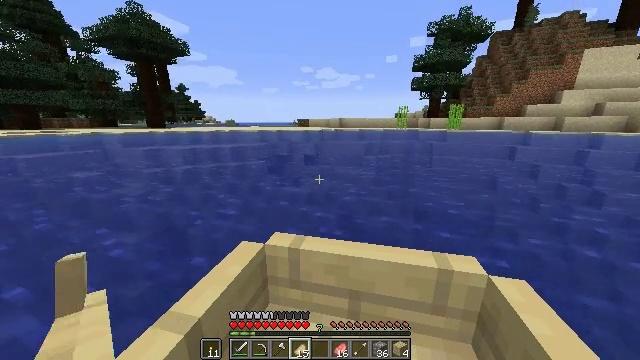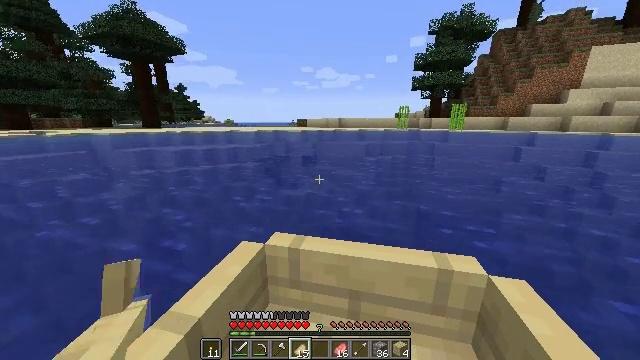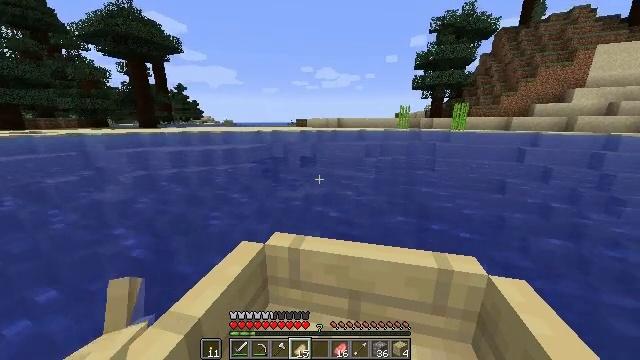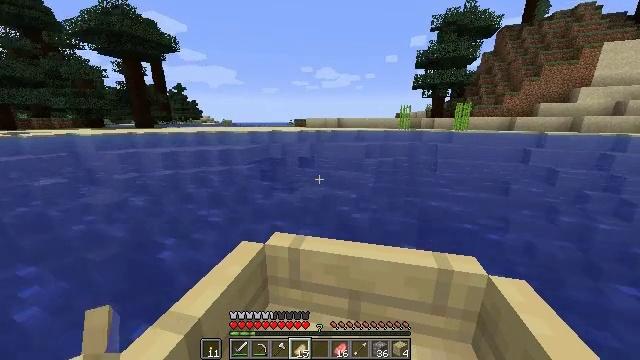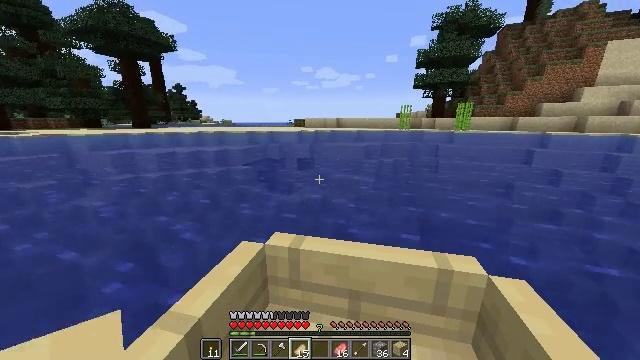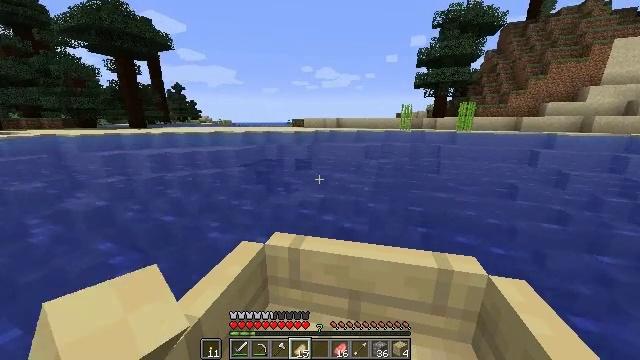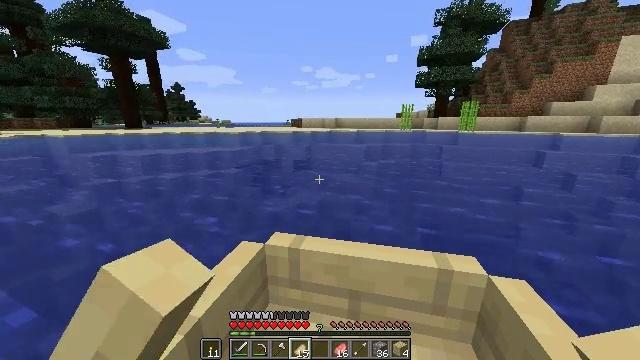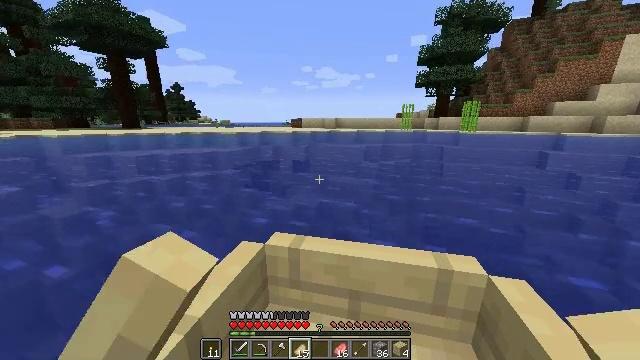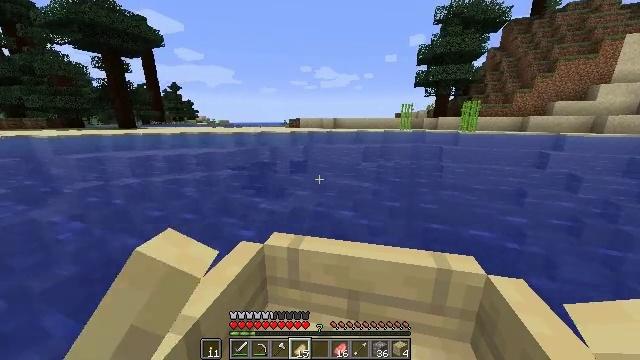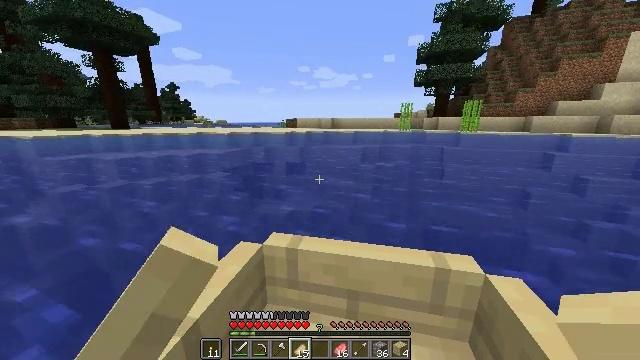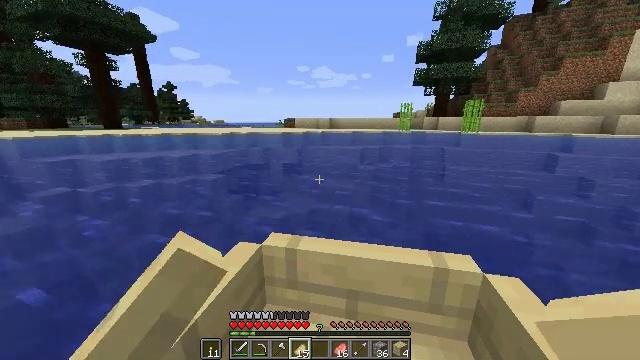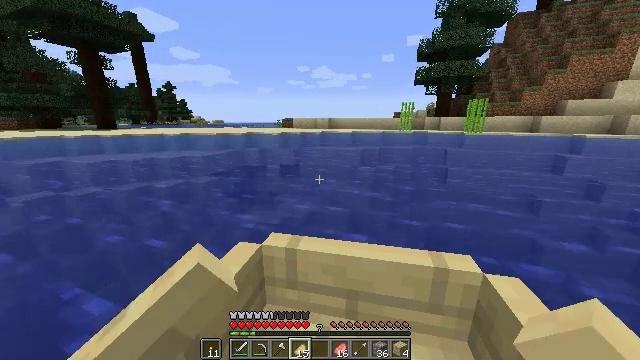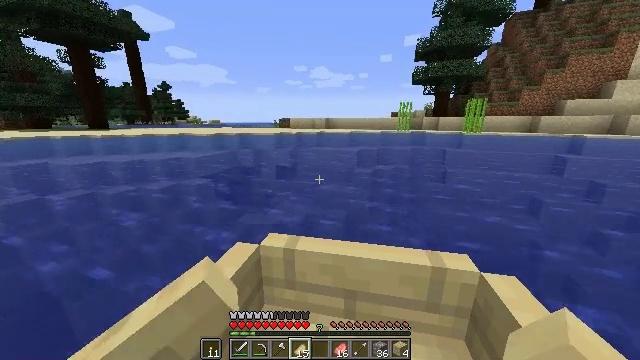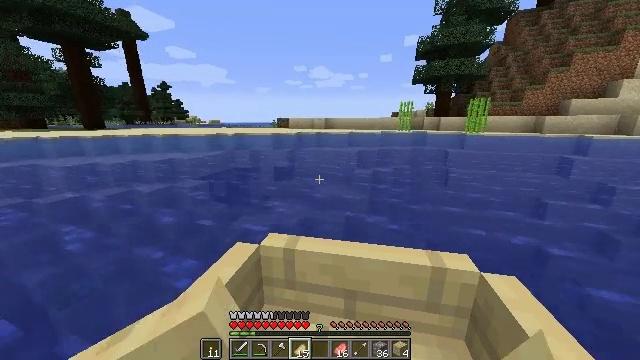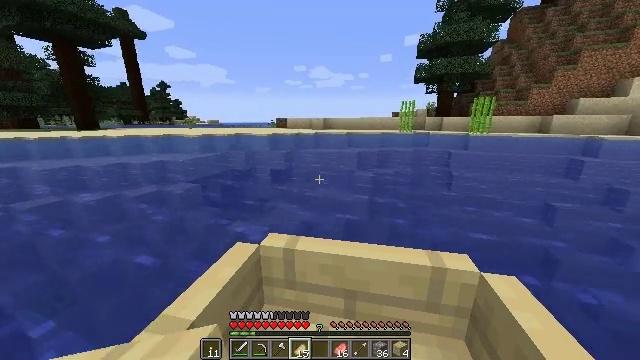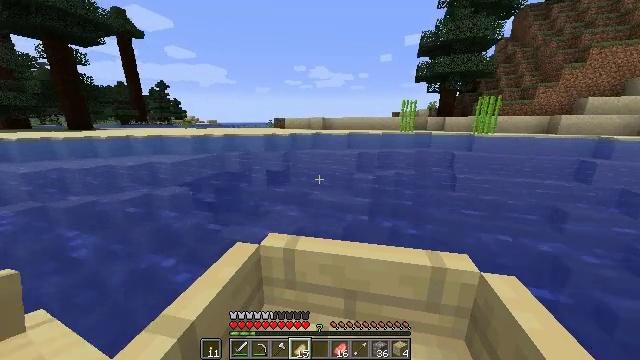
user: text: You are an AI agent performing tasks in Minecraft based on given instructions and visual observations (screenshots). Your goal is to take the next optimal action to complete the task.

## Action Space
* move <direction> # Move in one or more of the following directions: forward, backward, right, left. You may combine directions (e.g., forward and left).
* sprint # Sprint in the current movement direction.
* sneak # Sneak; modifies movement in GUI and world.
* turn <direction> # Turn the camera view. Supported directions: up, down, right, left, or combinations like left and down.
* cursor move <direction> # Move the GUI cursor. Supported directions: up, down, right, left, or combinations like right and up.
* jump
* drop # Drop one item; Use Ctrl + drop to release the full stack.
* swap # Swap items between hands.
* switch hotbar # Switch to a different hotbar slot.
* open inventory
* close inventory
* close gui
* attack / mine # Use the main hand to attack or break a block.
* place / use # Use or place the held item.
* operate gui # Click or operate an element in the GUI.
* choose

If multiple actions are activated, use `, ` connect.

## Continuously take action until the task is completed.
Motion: motion action
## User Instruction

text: Collect sugar cane near water sources.
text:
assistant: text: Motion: move forward, sprint
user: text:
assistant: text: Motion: move forward, sprint
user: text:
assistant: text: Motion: move forward, sprint
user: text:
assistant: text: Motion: move forward, sprint
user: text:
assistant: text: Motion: move forward, sprint
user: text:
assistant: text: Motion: move forward, sprint
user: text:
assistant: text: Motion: move forward, sprint
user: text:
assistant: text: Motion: move forward, sprint
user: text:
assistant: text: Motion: move forward, sprint
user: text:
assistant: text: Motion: move forward, sprint
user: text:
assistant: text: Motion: move forward, sprint
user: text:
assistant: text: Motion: move forward, sprint
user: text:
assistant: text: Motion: move forward, sprint
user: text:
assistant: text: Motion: move forward, sprint
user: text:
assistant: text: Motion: move forward, sprint
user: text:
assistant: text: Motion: move forward, sprint
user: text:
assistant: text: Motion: move forward, sprint
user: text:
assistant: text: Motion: move forward, sprint
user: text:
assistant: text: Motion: move forward, sprint
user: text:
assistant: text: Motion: move forward, sprint
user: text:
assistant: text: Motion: move forward, sprint
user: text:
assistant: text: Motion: move forward, sprint
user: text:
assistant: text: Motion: move forward, sprint
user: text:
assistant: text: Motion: move forward, sprint
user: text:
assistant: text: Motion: move forward, sprint
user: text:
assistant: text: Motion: move forward, sprint
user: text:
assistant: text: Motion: sprint
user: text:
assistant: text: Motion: sprint
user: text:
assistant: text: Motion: sprint
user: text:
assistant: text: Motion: sprint